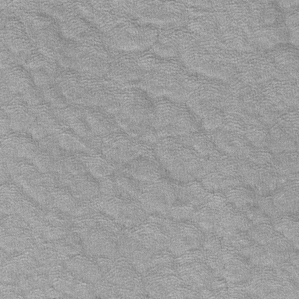
Label: frost